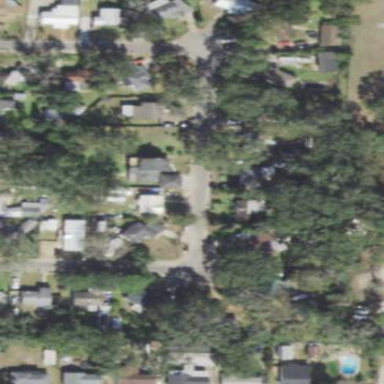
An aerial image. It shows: Residential area consisting of single-family homes.